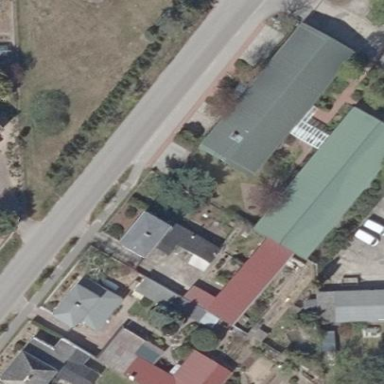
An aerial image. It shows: White office building with gabled roof.